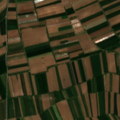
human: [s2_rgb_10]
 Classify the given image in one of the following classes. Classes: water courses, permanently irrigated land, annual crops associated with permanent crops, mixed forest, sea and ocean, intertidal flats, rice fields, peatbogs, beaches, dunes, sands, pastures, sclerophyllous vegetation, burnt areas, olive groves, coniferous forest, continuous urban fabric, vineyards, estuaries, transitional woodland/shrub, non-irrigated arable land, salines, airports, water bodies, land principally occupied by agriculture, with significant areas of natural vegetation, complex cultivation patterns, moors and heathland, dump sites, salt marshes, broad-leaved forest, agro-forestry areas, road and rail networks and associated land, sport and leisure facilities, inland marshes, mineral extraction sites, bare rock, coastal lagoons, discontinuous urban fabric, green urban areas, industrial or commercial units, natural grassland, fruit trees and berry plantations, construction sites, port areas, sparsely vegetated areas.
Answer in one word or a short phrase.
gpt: non-irrigated arable land